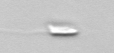
Label: flagellate_morphotype3